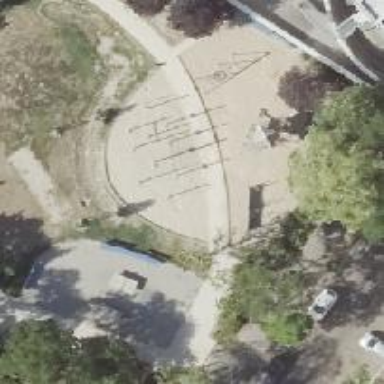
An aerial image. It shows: Playground with sand surface.